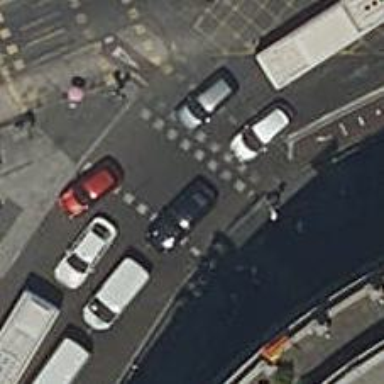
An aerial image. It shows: Zebra crossing with traffic signals. The crossing is marked by traffic lights.